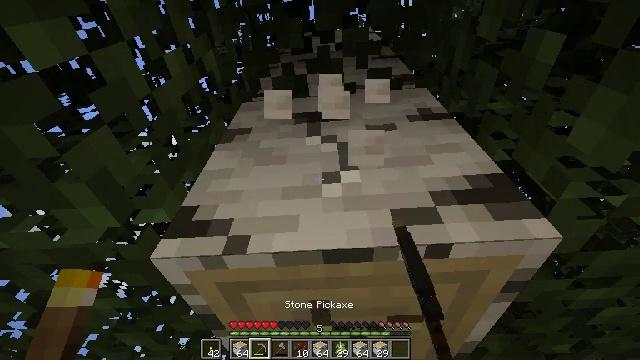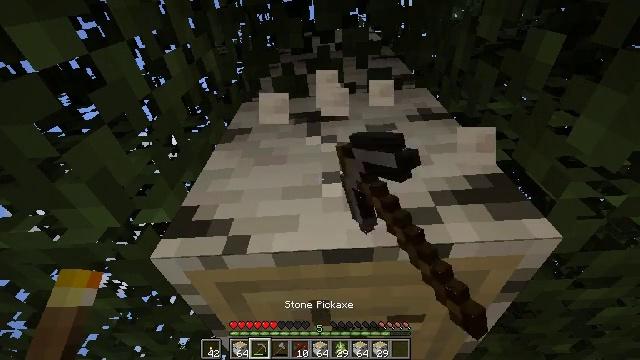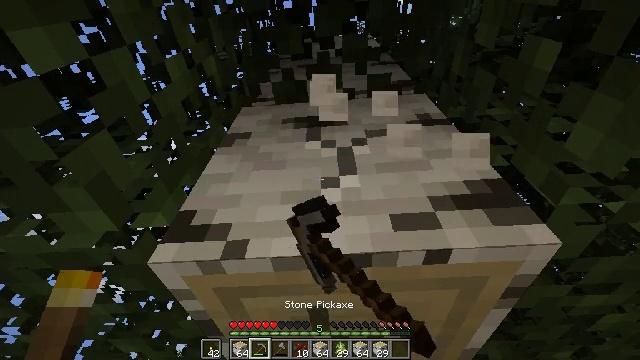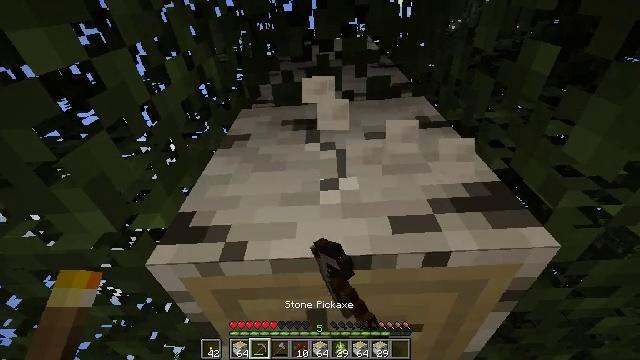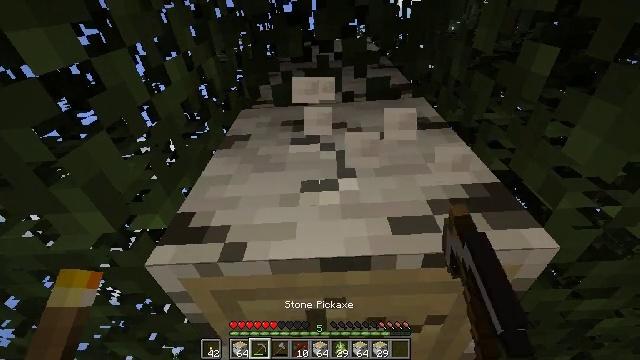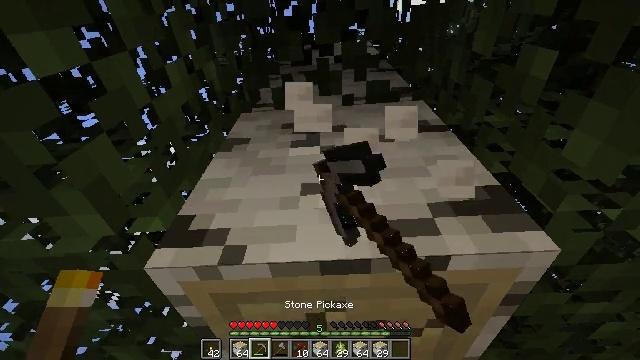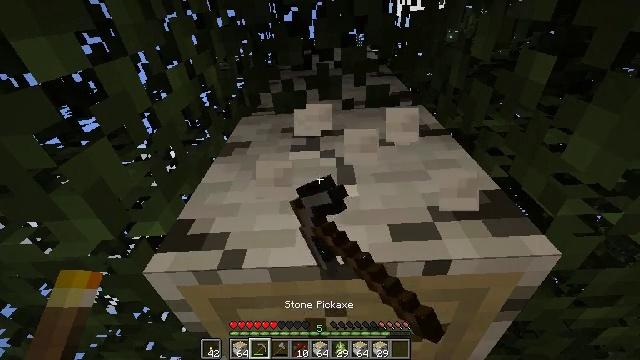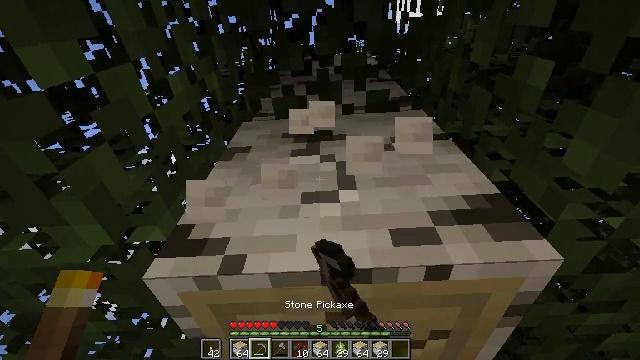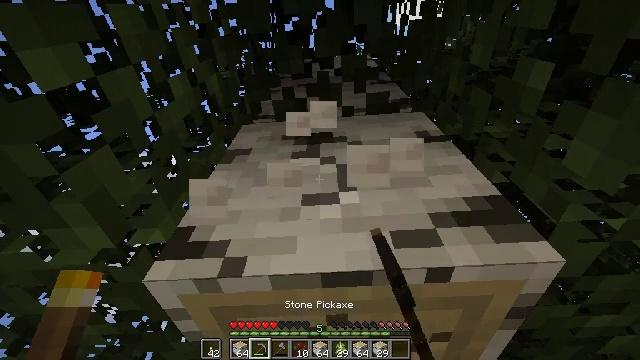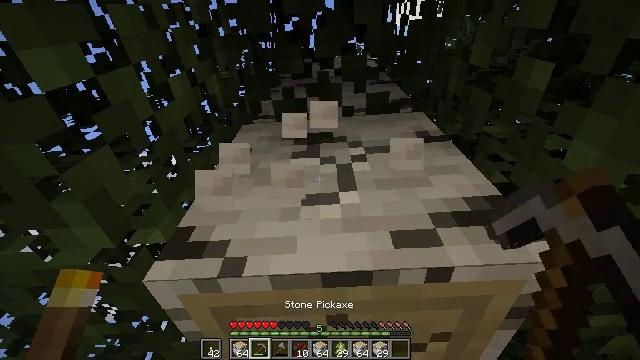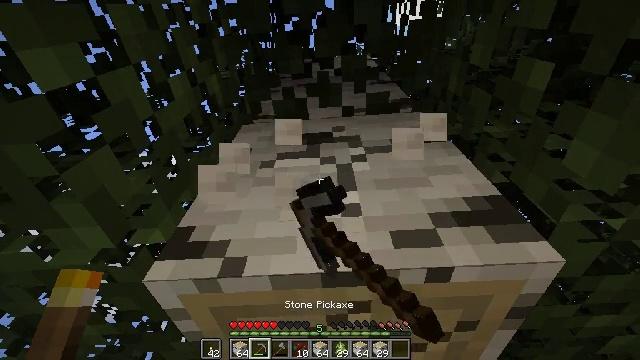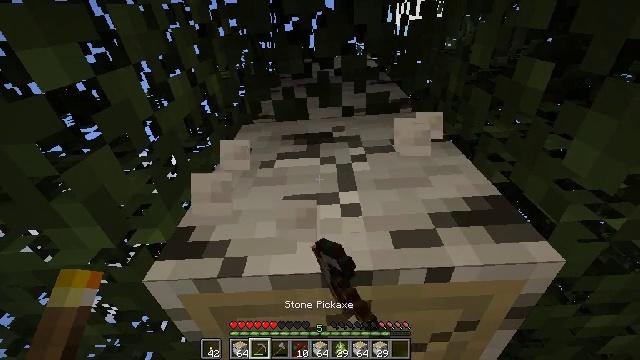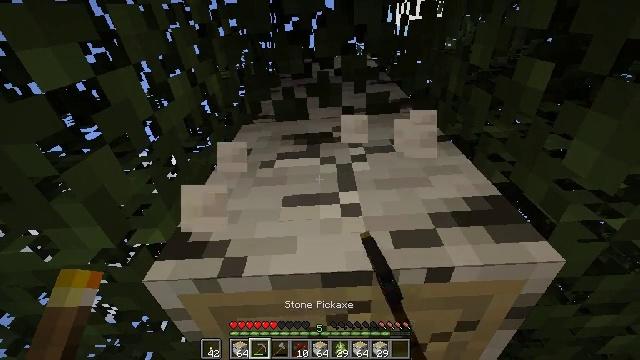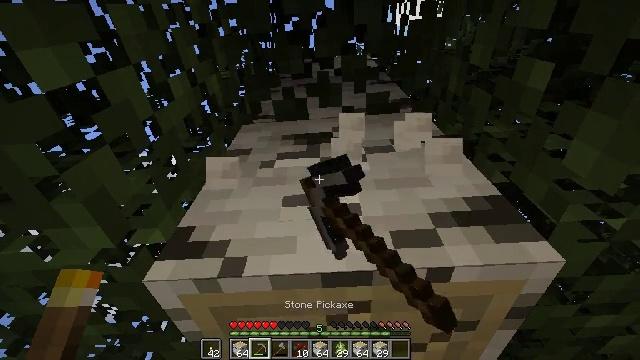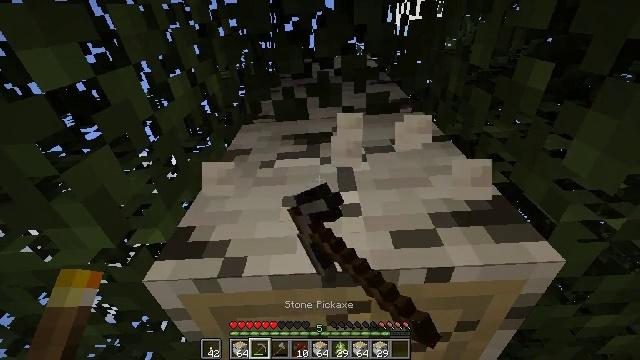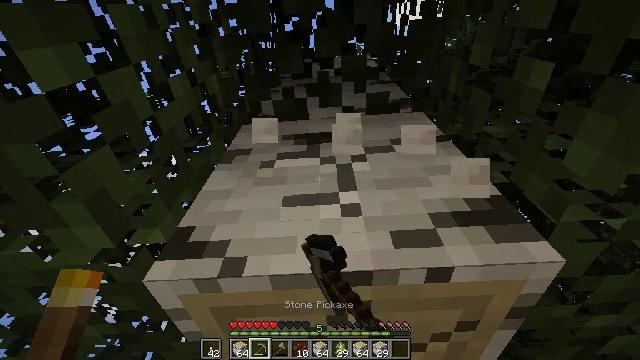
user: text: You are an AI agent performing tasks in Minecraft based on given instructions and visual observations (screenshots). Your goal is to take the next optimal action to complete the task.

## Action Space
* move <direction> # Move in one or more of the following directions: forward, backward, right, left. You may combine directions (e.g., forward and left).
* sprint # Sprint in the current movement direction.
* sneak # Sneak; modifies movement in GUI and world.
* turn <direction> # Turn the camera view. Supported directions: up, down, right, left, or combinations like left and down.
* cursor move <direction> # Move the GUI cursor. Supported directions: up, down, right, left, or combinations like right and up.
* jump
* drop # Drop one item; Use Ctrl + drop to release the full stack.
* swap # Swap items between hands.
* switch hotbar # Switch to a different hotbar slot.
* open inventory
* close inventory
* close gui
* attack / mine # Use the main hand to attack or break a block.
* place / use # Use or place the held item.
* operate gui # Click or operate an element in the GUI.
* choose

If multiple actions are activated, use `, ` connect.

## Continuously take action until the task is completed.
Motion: motion action
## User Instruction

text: Break the birch log in the forest.
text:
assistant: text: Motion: attack / mine
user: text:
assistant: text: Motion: turn up, attack / mine
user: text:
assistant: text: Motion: attack / mine
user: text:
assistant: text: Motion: attack / mine
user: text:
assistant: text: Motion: attack / mine
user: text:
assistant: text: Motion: attack / mine
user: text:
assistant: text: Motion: turn up, attack / mine
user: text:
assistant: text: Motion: attack / mine
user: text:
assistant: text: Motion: attack / mine
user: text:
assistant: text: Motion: attack / mine
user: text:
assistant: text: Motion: attack / mine
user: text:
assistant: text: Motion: attack / mine
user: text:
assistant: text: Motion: attack / mine
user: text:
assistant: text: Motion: attack / mine
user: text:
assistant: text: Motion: attack / mine
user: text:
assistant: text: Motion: attack / mine
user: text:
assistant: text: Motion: attack / mine
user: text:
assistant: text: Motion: attack / mine
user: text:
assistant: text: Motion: attack / mine
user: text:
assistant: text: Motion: attack / mine
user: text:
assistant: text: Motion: attack / mine
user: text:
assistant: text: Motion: move forward, attack / mine
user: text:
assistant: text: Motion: move forward, attack / mine
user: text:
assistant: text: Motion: move forward, attack / mine
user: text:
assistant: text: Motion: move forward, attack / mine
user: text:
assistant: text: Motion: turn up, attack / mine
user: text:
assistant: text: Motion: turn up, attack / mine
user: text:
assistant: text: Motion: turn up, attack / mine
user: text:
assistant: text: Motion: attack / mine
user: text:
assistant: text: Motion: attack / mine